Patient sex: M
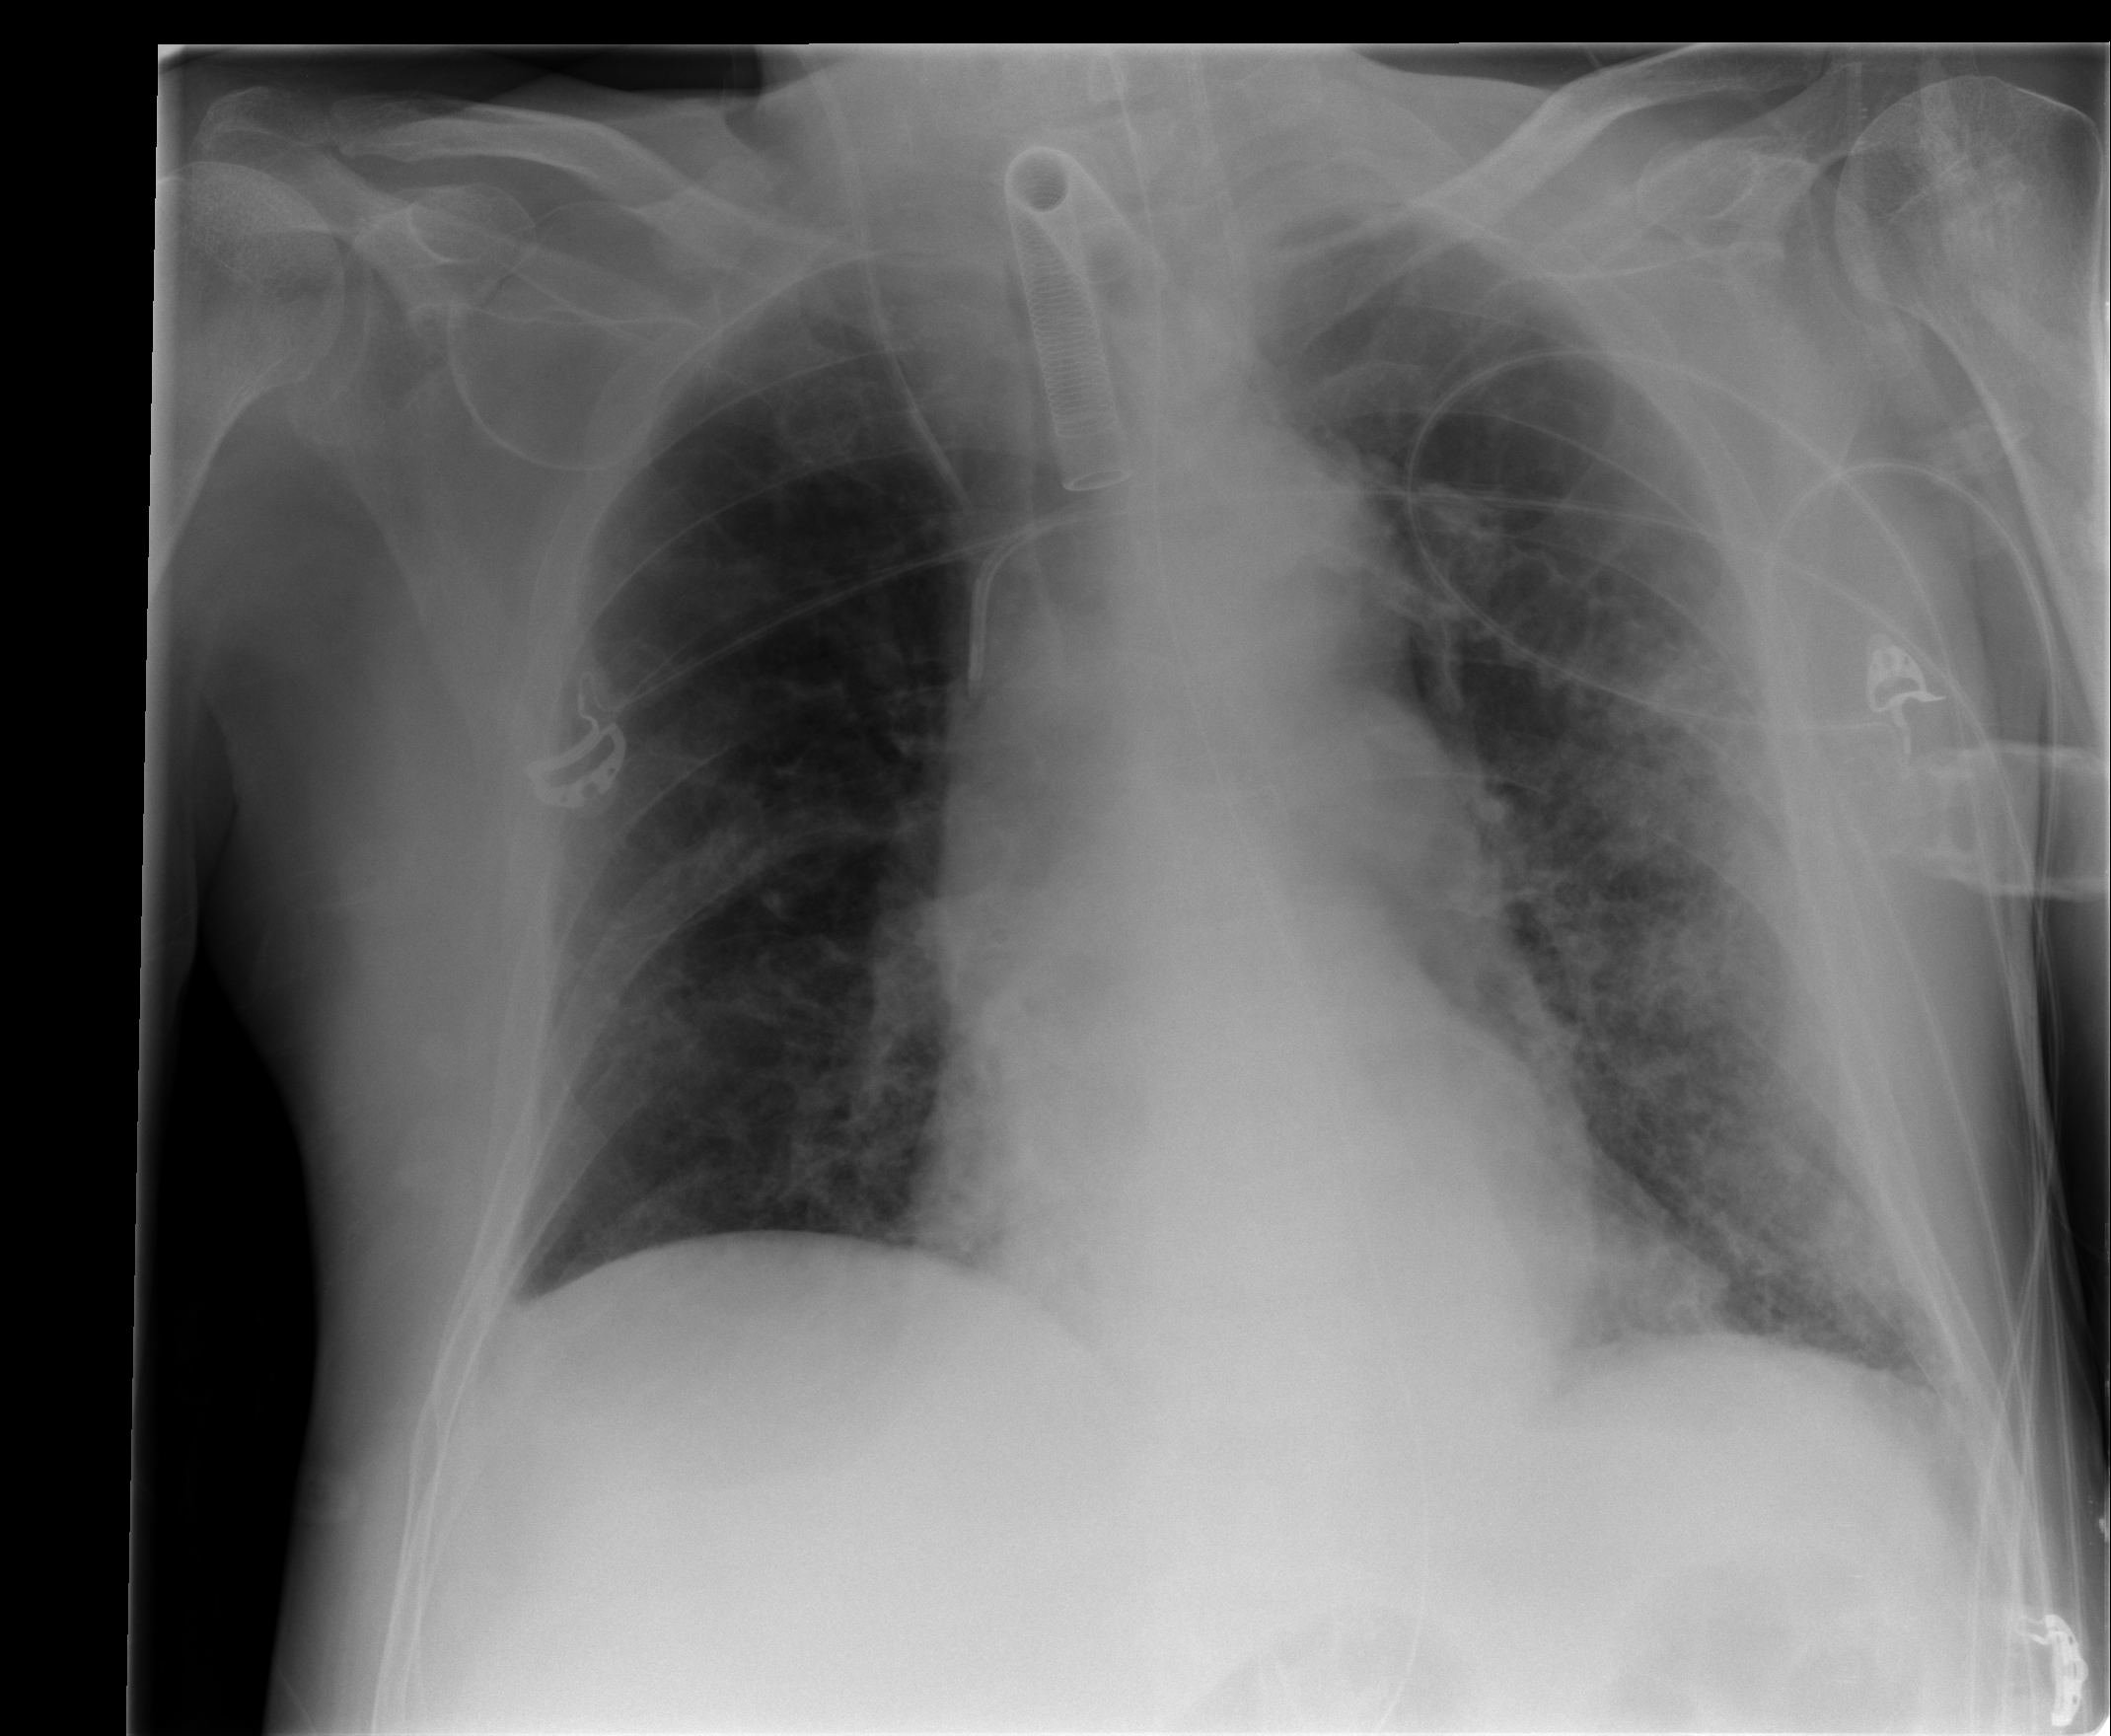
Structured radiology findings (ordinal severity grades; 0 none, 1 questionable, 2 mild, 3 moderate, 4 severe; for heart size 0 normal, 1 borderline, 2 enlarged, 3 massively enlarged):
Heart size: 0
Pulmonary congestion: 1
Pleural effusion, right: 1
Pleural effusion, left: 0
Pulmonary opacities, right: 2
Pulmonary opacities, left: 3
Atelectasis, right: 2
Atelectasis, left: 2